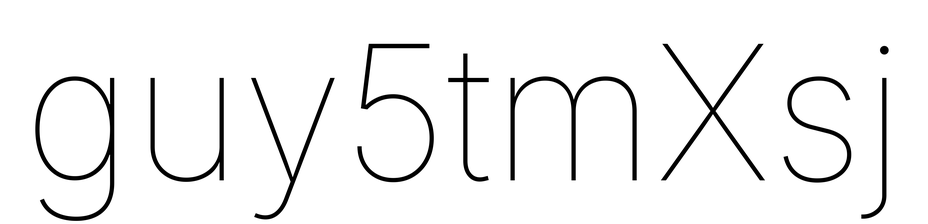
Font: Inter_Thin